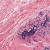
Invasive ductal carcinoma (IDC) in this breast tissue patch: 0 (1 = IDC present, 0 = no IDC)